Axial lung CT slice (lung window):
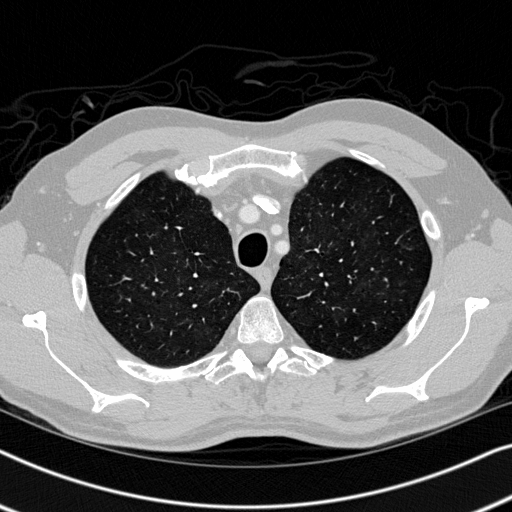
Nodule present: no